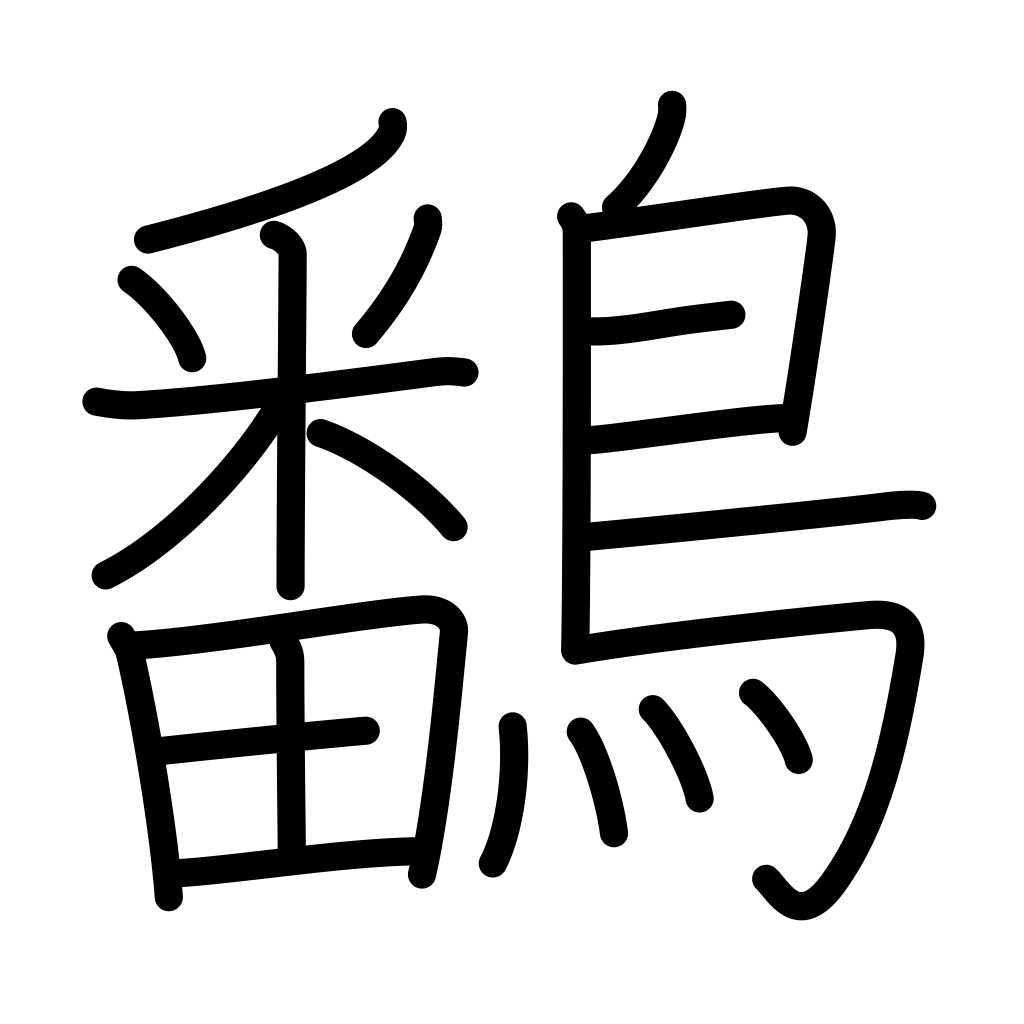
Meaning: water hen, gallinulle